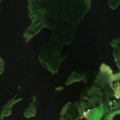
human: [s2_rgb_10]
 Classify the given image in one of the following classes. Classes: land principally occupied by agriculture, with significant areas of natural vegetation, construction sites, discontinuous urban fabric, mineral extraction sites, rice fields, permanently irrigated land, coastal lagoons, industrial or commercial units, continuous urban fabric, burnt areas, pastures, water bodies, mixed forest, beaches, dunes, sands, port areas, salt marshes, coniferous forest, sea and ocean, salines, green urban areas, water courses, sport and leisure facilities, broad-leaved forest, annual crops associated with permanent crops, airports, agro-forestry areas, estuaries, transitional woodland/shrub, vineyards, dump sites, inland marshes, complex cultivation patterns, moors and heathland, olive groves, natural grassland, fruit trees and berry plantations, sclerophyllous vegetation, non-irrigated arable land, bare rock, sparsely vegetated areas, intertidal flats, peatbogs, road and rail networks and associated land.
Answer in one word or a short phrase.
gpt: land principally occupied by agriculture, with significant areas of natural vegetation, mixed forest, water bodies